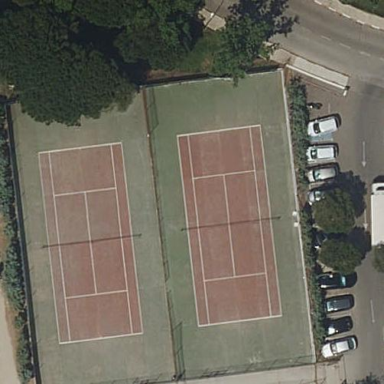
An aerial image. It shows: Tennis court in leisure pitch.